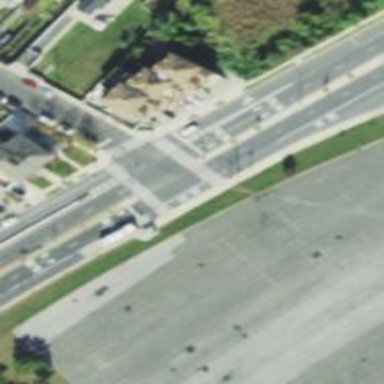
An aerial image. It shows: Secondary road with asphalt surface.